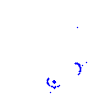
Particle: proton